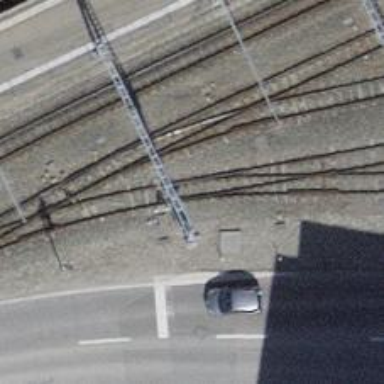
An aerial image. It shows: Narrow-gauge railway yard with electrified contact lines.